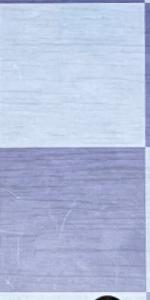
Label: Empty